Field crop: maize
Growth stage: 2
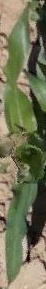
Species: maize